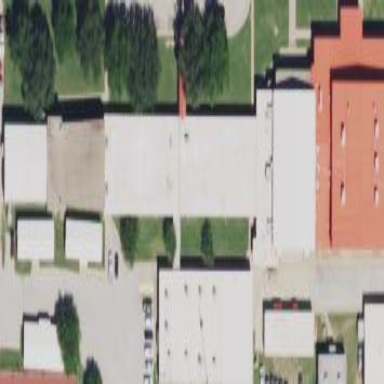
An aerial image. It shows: School building.